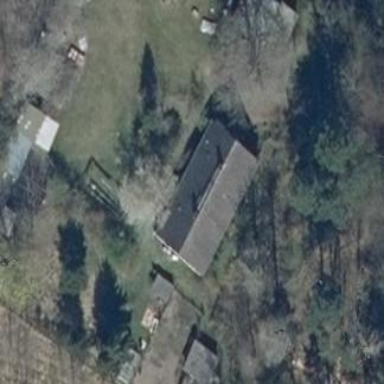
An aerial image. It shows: Simple house.